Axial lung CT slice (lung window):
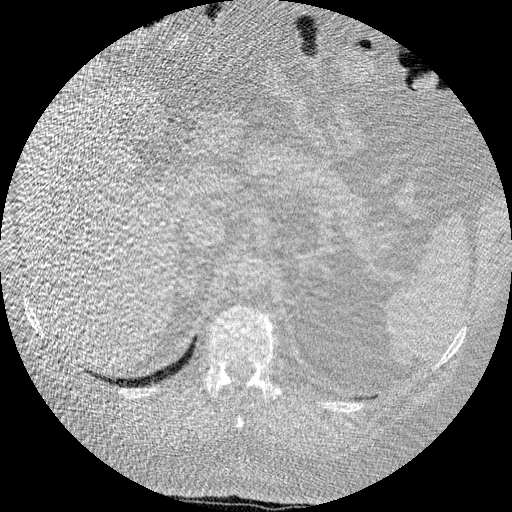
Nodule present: no